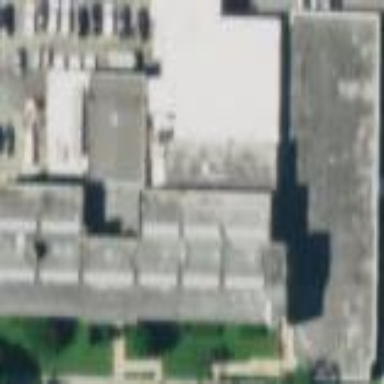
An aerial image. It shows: Police building.